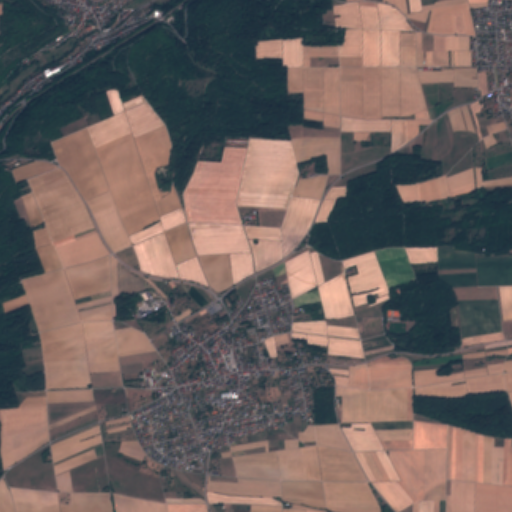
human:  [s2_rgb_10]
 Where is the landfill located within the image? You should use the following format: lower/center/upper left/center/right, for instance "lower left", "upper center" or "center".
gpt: The landfill is located in the upper left of the image.
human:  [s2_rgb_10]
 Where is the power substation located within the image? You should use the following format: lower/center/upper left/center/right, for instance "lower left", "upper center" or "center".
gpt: The power substation is located in the upper left of the image.
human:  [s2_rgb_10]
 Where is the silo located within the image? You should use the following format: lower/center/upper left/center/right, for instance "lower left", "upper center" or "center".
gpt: The silo is located in the upper left of the image.
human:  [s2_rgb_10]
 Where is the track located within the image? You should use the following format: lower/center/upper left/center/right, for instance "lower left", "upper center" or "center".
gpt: The track is located in the center right of the image.
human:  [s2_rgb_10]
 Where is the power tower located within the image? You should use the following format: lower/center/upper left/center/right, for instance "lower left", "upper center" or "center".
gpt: There is no power tower in the image.